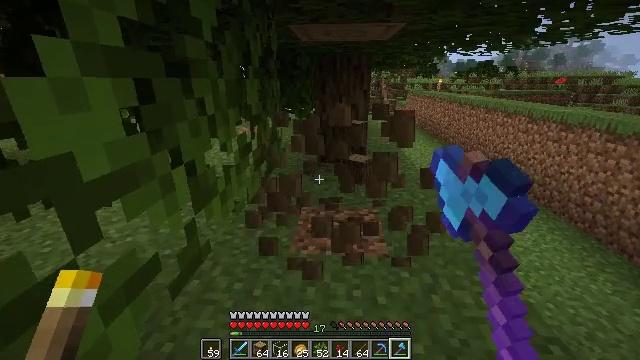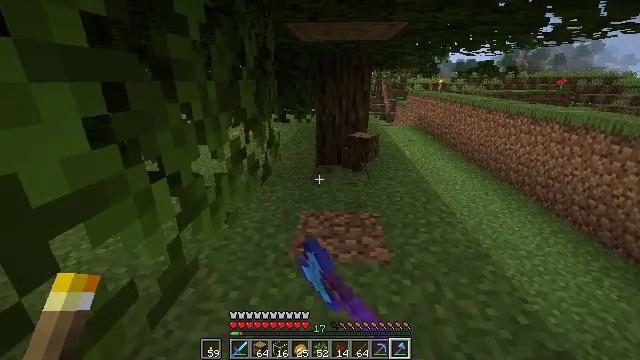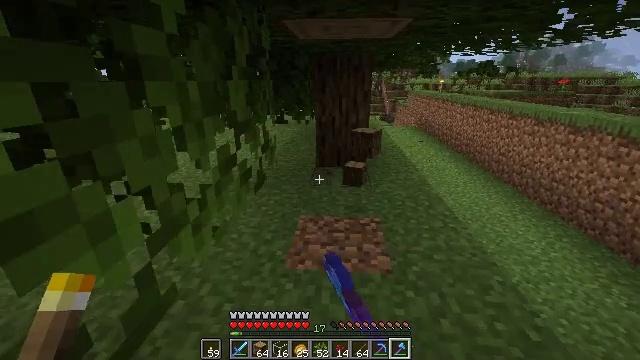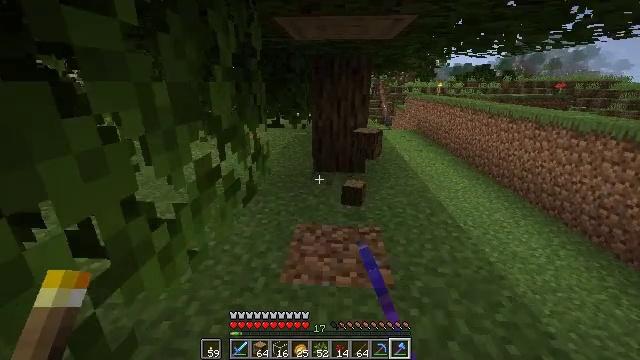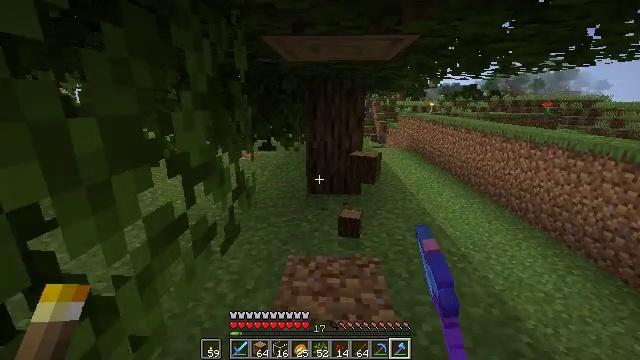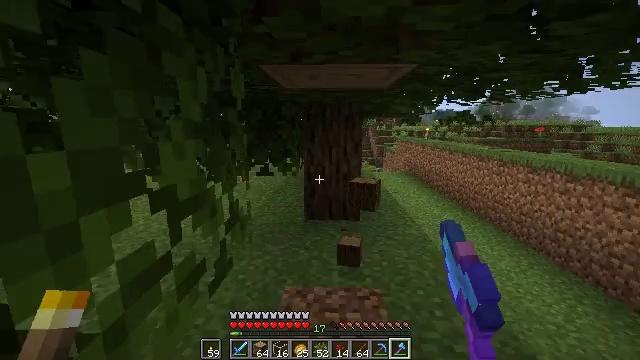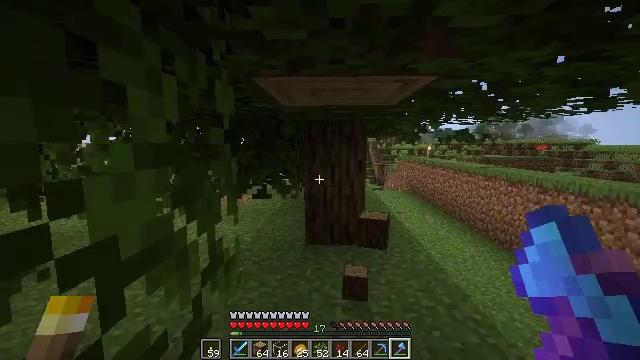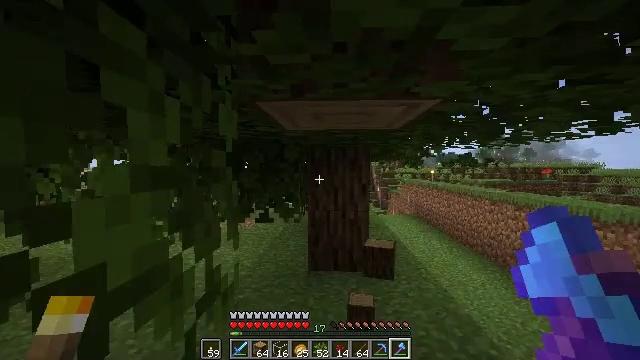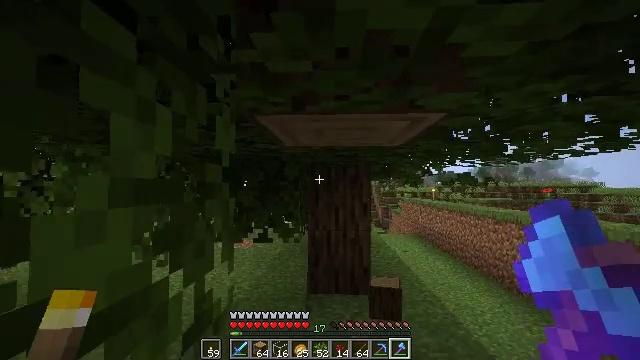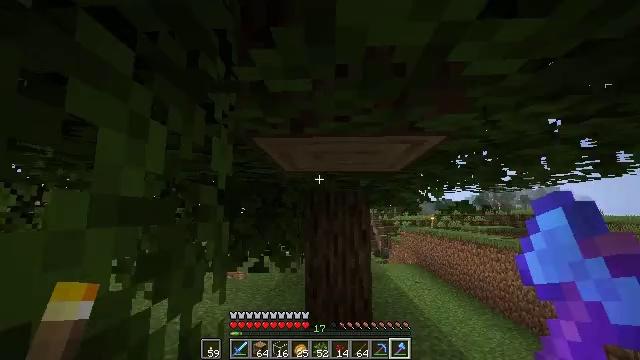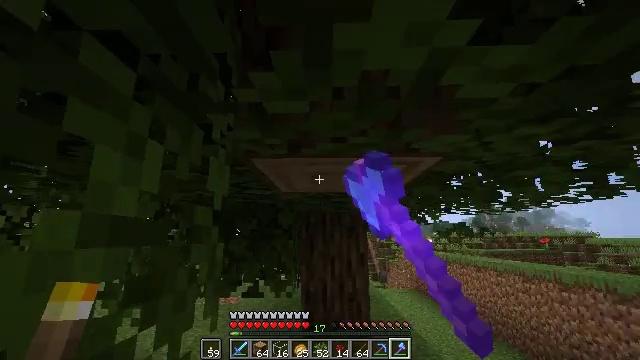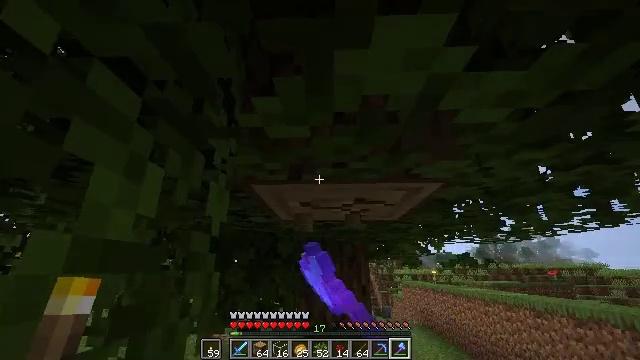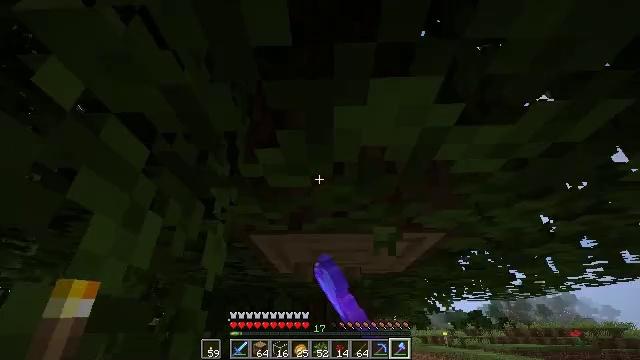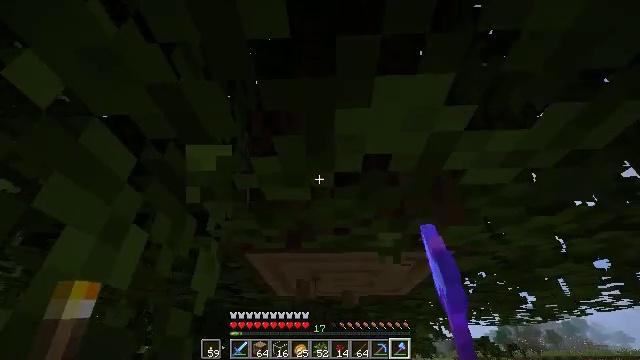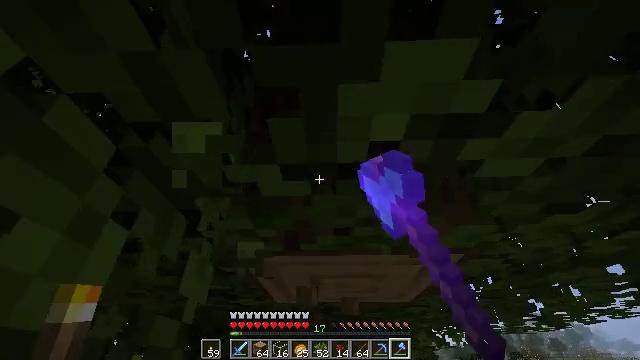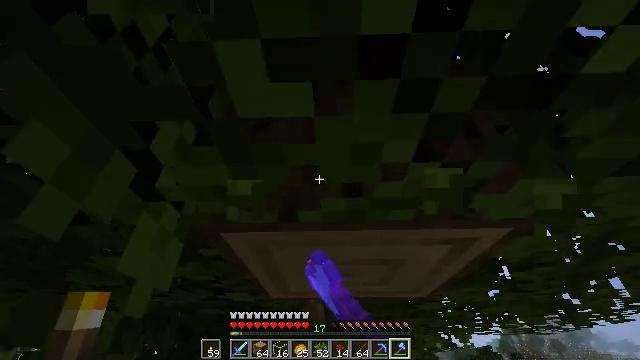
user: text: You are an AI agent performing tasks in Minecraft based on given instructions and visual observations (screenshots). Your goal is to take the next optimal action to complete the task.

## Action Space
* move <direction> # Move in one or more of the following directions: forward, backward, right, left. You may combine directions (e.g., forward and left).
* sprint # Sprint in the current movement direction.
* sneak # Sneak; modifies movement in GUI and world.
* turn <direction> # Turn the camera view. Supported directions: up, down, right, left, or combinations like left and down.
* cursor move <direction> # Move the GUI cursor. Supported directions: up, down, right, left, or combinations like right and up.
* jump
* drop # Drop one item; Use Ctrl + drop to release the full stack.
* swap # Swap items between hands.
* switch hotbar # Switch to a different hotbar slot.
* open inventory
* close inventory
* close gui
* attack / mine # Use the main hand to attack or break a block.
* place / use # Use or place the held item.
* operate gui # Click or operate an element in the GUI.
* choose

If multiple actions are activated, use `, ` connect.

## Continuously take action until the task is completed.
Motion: motion action
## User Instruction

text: Collect oak log for crafting.
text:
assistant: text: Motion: move forward
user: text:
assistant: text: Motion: move forward
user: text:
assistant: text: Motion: move forward
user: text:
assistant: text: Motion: move forward, turn right and up
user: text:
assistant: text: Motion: move forward, turn up
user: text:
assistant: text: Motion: turn up
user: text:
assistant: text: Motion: turn up
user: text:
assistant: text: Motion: turn up
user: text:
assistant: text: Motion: turn up, attack / mine
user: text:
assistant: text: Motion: turn up, attack / mine
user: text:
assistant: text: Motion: turn up, attack / mine
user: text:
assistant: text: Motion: turn up, attack / mine
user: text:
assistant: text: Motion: move forward, turn up, attack / mine
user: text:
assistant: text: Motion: move forward, turn up, attack / mine
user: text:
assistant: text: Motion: move forward, attack / mine
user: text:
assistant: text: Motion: move forward, attack / mine
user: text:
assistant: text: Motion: move forward, attack / mine
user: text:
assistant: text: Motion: move forward, attack / mine
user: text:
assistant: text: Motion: move forward, turn up, attack / mine
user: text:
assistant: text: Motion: move forward, turn right and up, attack / mine
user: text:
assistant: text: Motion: turn right and up, attack / mine
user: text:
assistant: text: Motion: turn right and up, attack / mine
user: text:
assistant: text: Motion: turn up, attack / mine
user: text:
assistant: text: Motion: turn right and up, attack / mine
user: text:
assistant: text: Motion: turn up, attack / mine
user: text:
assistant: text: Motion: turn up, attack / mine
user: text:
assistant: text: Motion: turn up, attack / mine
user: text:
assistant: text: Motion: turn up, attack / mine
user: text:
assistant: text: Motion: turn up, attack / mine
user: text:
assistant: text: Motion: attack / mine